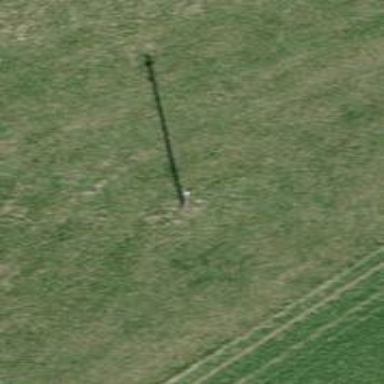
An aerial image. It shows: Minor power line.